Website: walmart
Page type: billing-address
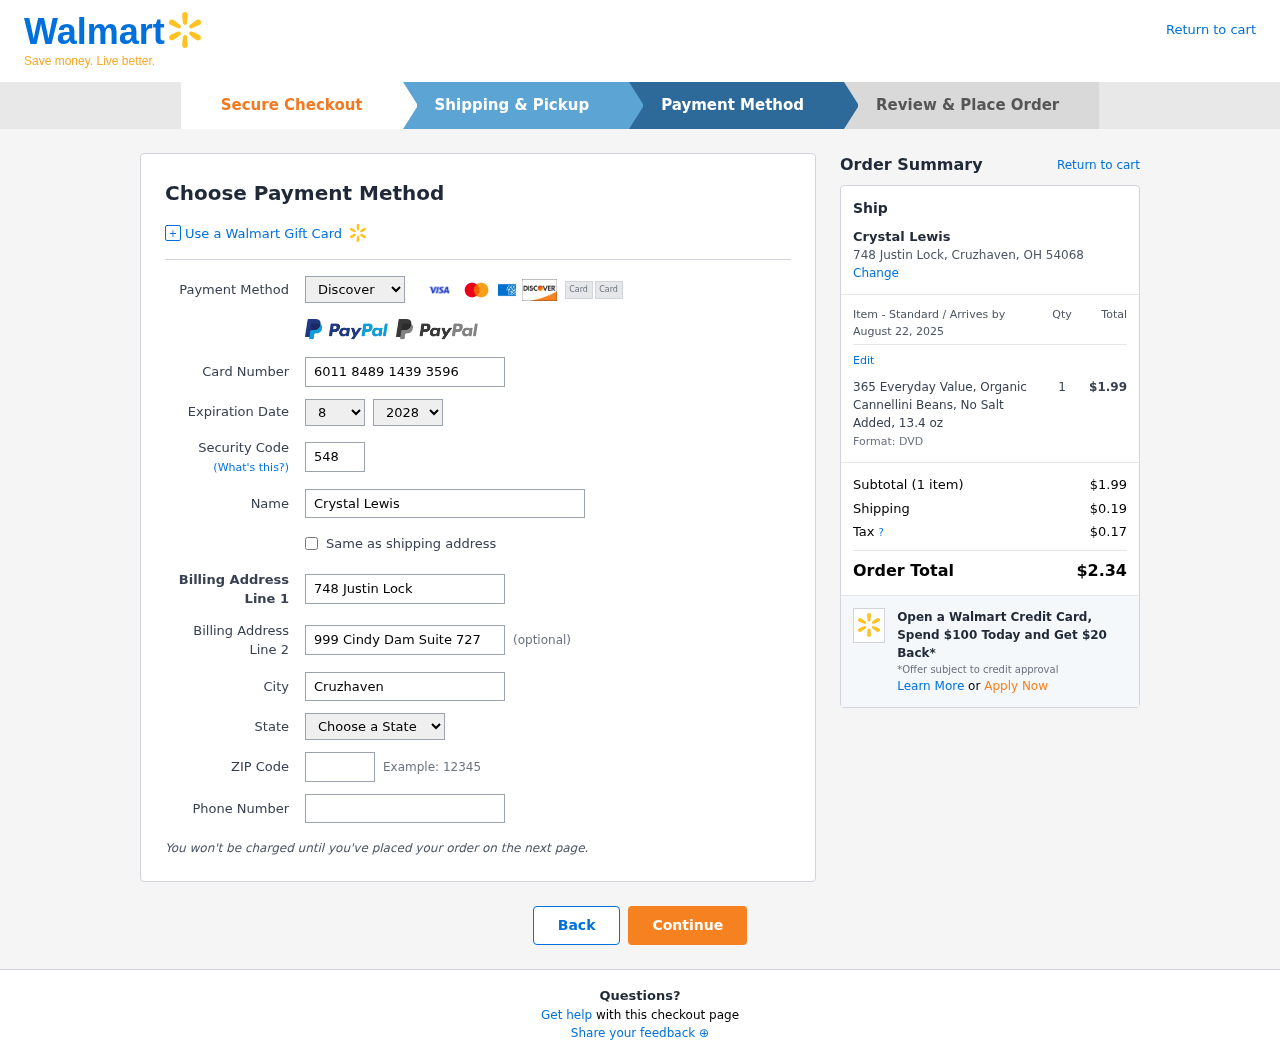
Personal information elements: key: PII_CARD_CVV
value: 548
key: PII_CARD_EXPIRY_MONTH
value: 08
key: PII_CARD_EXPIRY_YEAR
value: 28
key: PII_CARD_NUMBER
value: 6011 8489 1439 3596
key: PII_CARD_TYPE
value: Discover
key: PII_CITY
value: Cruzhaven
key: PII_CITY_STATE_ZIP
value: Cruzhaven, OH 54068
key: PII_FULLNAME
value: Crystal Lewis
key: PII_PHONE
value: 7334713135
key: PII_POSTCODE
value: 54068
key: PII_STATE
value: Ohio
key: PII_STREET
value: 748 Justin Lock
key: PII_STREET2
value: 999 Cindy Dam Suite 727
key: PII_FULLNAME2
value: Crystal Lewis
Product elements: key: PRODUCT1_NAME
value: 365 Everyday Value, Organic Cannellini Beans, No Salt Added, 13.4 oz
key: PRODUCT1_PRICE
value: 1.99
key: PRODUCT1_QUANTITY
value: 1
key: PRODUCT1_DESC
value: Format: DVD
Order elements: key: ORDER_DELIVERY_DATE
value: August 22, 2025
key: ORDER_NUM_ITEMS
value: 1
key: ORDER_SUBTOTAL
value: $1.99
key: ORDER_SHIPPING_COST
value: $0.19
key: ORDER_TAX
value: $0.17
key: ORDER_TOTAL
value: $2.34